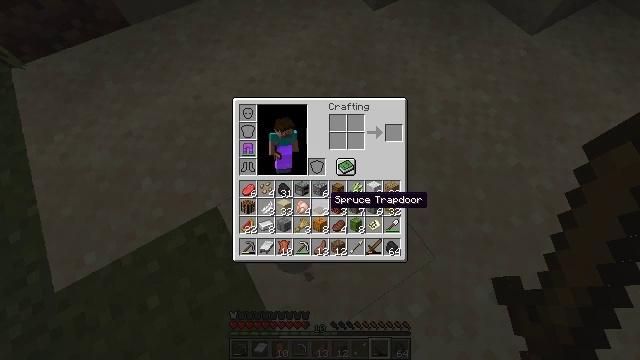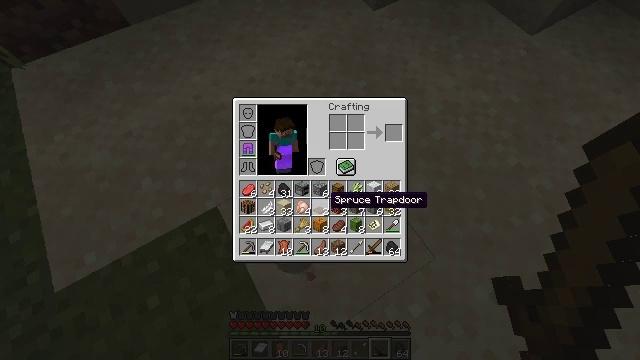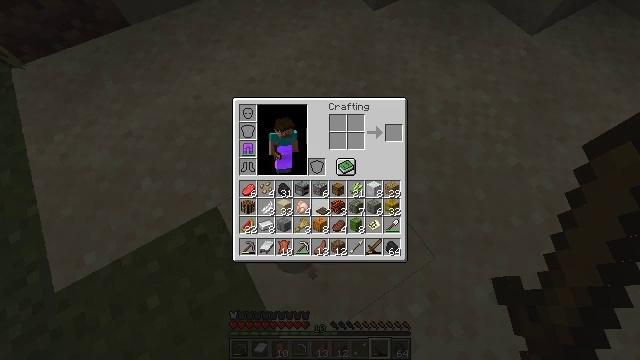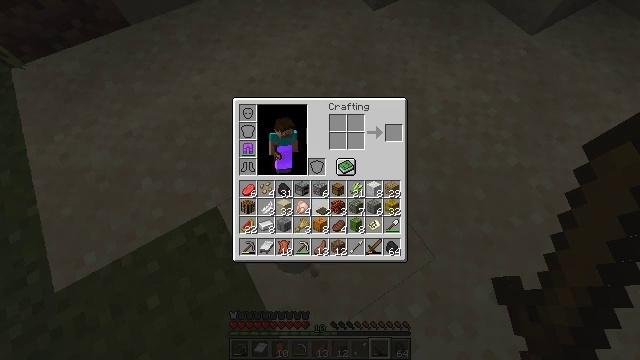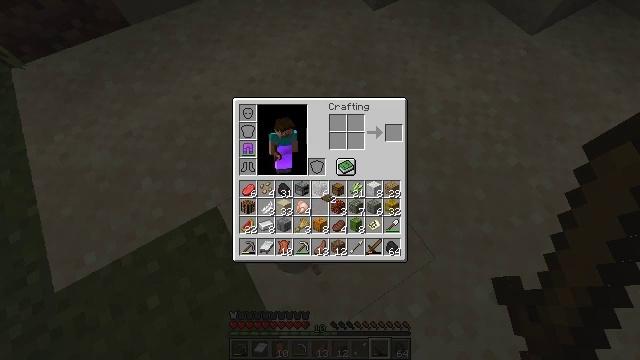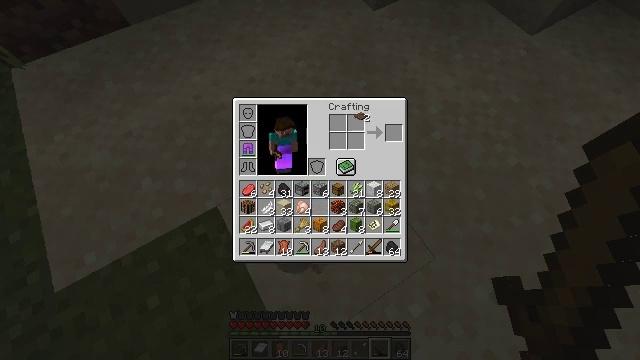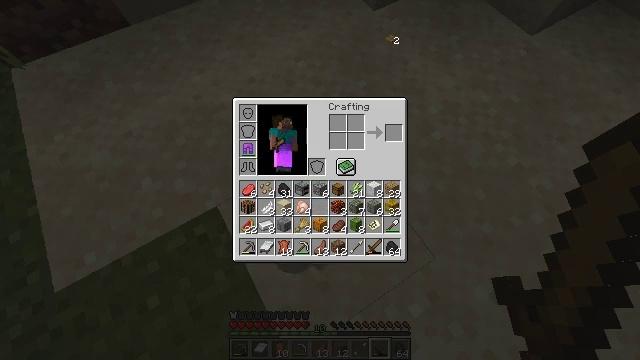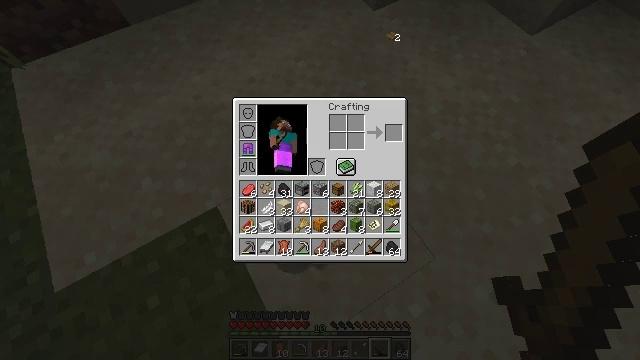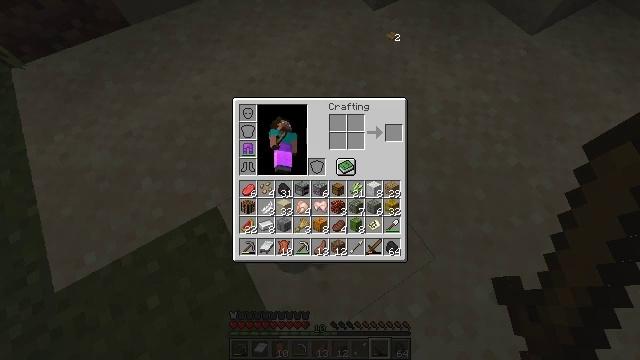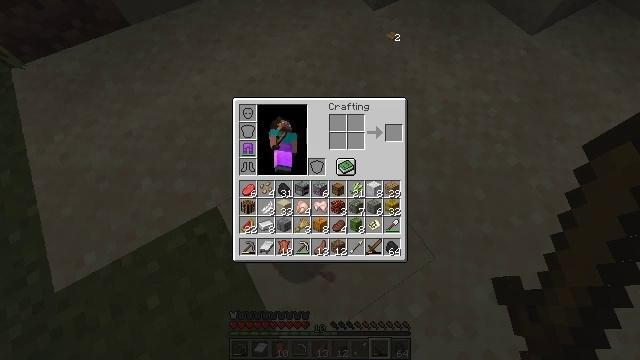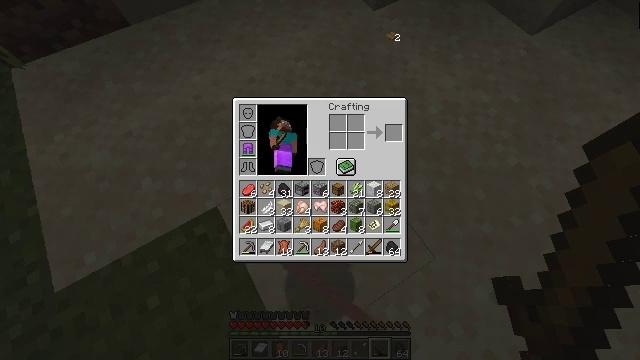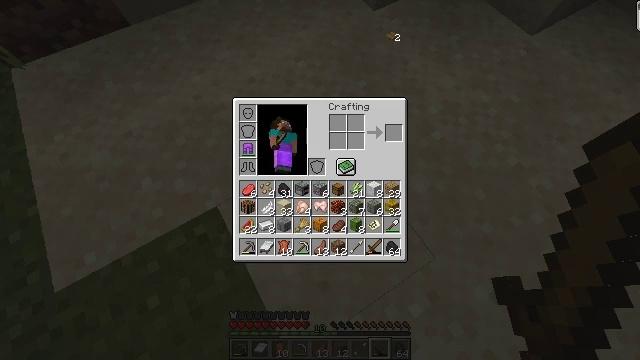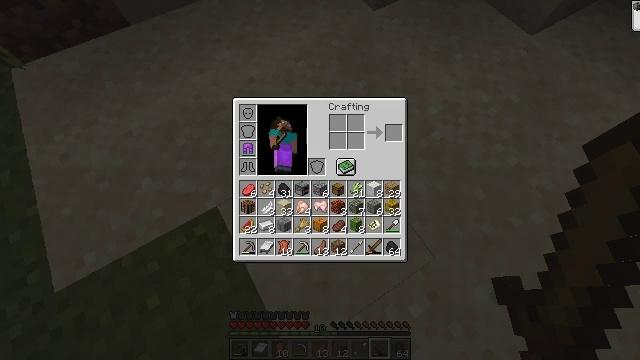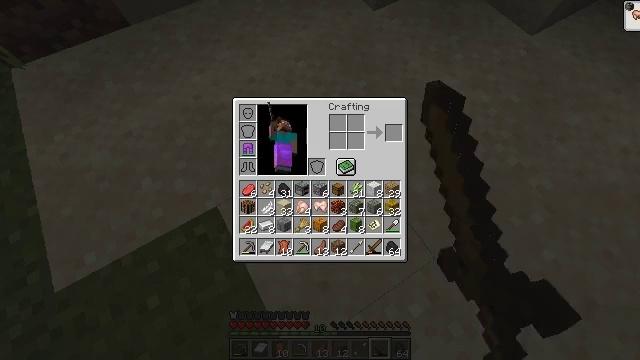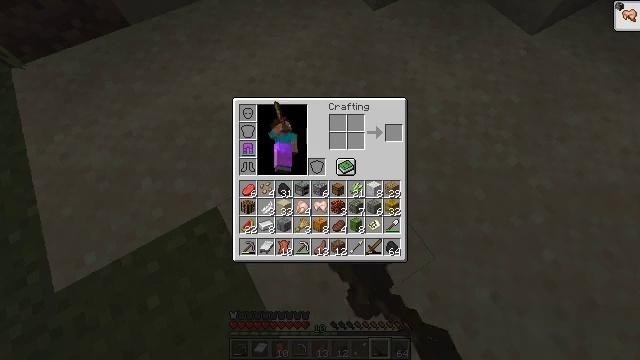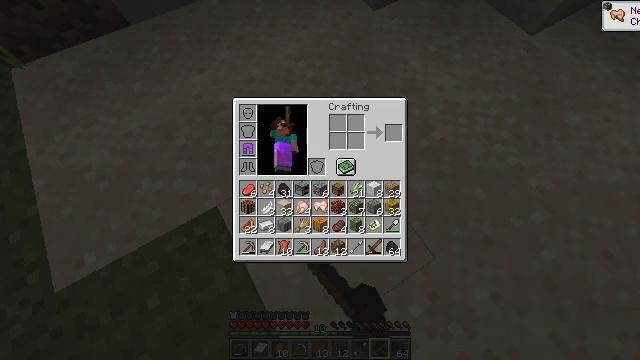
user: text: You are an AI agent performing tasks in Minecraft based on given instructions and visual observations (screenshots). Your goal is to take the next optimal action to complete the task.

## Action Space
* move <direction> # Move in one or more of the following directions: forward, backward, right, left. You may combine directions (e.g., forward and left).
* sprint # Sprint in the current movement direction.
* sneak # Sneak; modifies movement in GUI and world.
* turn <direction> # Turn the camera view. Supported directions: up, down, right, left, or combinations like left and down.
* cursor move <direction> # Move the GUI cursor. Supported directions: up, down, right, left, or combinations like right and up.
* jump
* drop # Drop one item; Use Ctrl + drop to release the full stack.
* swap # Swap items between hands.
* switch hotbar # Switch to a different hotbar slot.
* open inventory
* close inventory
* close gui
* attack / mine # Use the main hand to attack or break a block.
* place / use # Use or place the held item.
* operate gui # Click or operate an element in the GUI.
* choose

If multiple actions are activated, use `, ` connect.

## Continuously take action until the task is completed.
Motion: motion action
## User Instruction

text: Drop a spruce trapdoor.
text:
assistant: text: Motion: no_op
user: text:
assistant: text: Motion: operate gui
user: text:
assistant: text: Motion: operate gui
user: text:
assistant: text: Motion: cursor move up, operate gui
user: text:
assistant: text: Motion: cursor move right and up
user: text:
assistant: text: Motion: cursor move right and up
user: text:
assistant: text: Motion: no_op
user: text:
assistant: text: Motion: operate gui
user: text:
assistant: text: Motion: operate gui
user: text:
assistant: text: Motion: operate gui
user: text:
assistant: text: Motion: operate gui
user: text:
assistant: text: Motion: no_op
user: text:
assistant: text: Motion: no_op
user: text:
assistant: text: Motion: no_op
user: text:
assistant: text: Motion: no_op
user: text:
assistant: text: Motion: no_op
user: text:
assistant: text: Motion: no_op